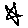
Label: star